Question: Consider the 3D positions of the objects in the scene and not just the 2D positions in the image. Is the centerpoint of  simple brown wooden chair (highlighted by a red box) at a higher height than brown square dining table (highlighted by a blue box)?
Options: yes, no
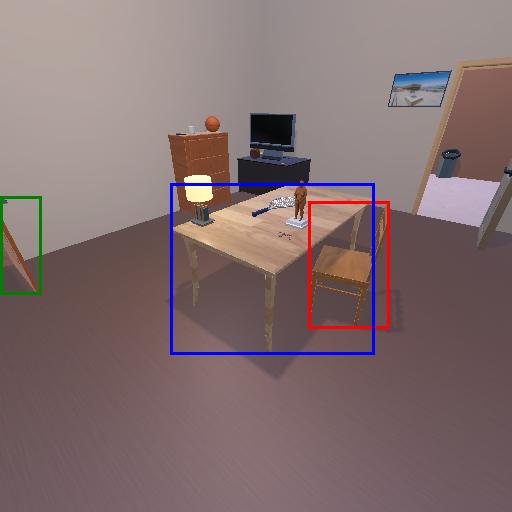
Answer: yes